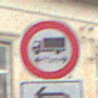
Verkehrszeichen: TatsaechlicheLaenge
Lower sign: RichtungsangabeDurchPfeile2
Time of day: MorningAfternoon
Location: Outdoor (Nature)
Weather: PartlyCloudy
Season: Autumn
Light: Natural